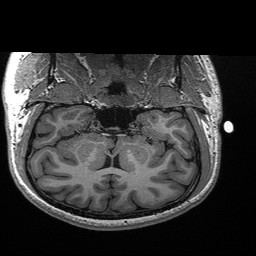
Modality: T1w
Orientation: sagittal
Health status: healthy
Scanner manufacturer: siemens
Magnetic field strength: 3 T
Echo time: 0.00298 s